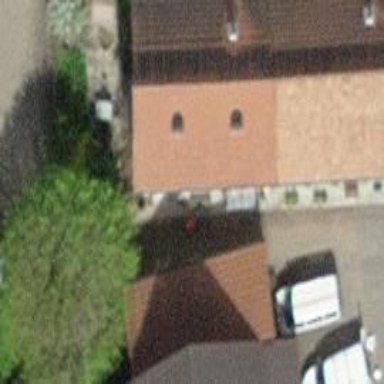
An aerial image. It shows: Simple and straightforward house.